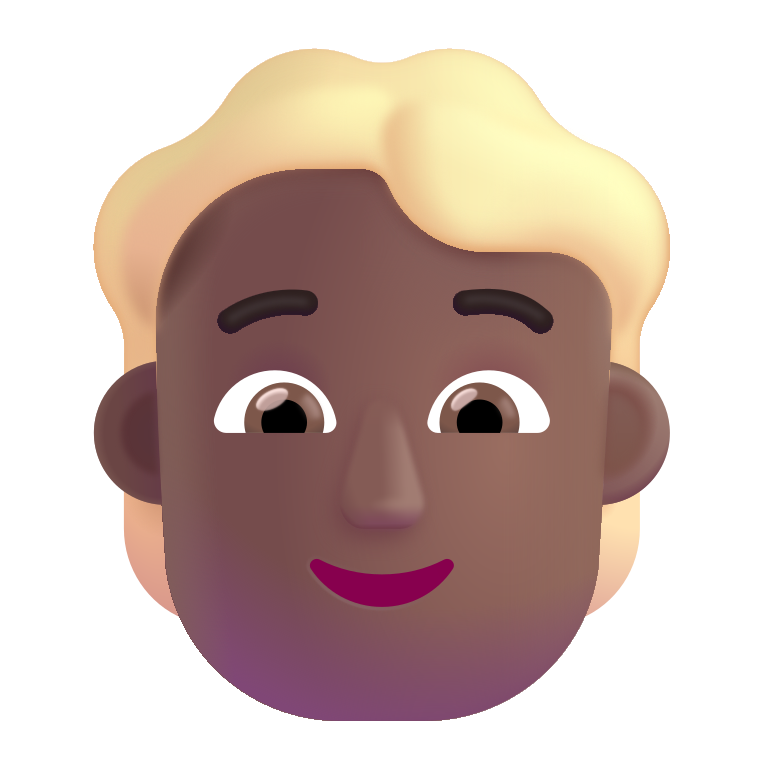
person blonde hair color  dark